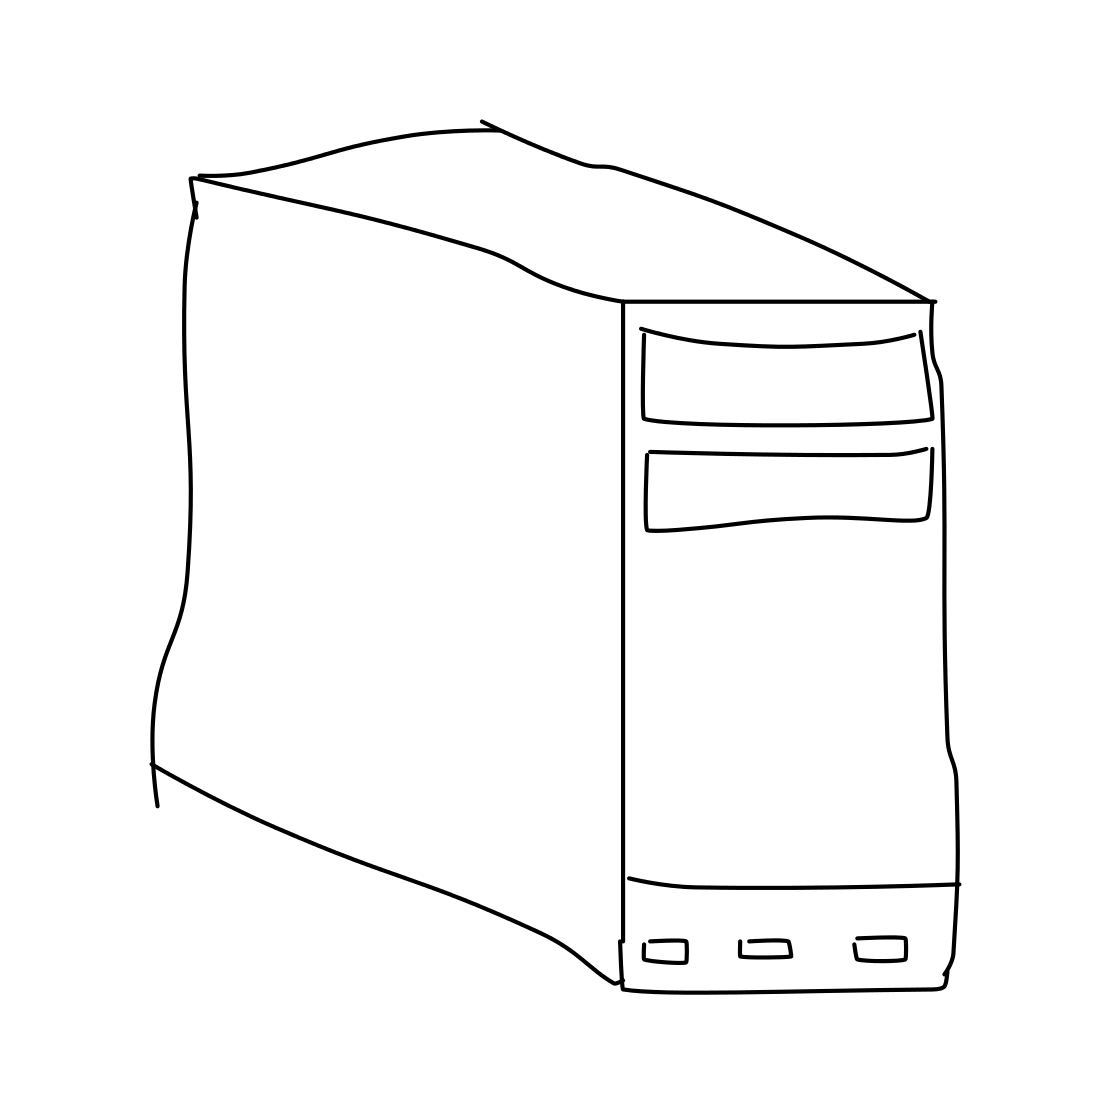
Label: cabinet